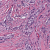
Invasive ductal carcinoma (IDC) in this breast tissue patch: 1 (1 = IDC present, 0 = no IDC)